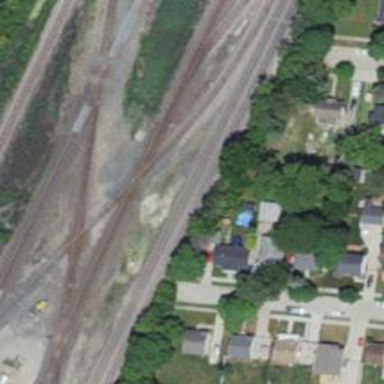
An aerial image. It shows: Railway crossing.